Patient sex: M
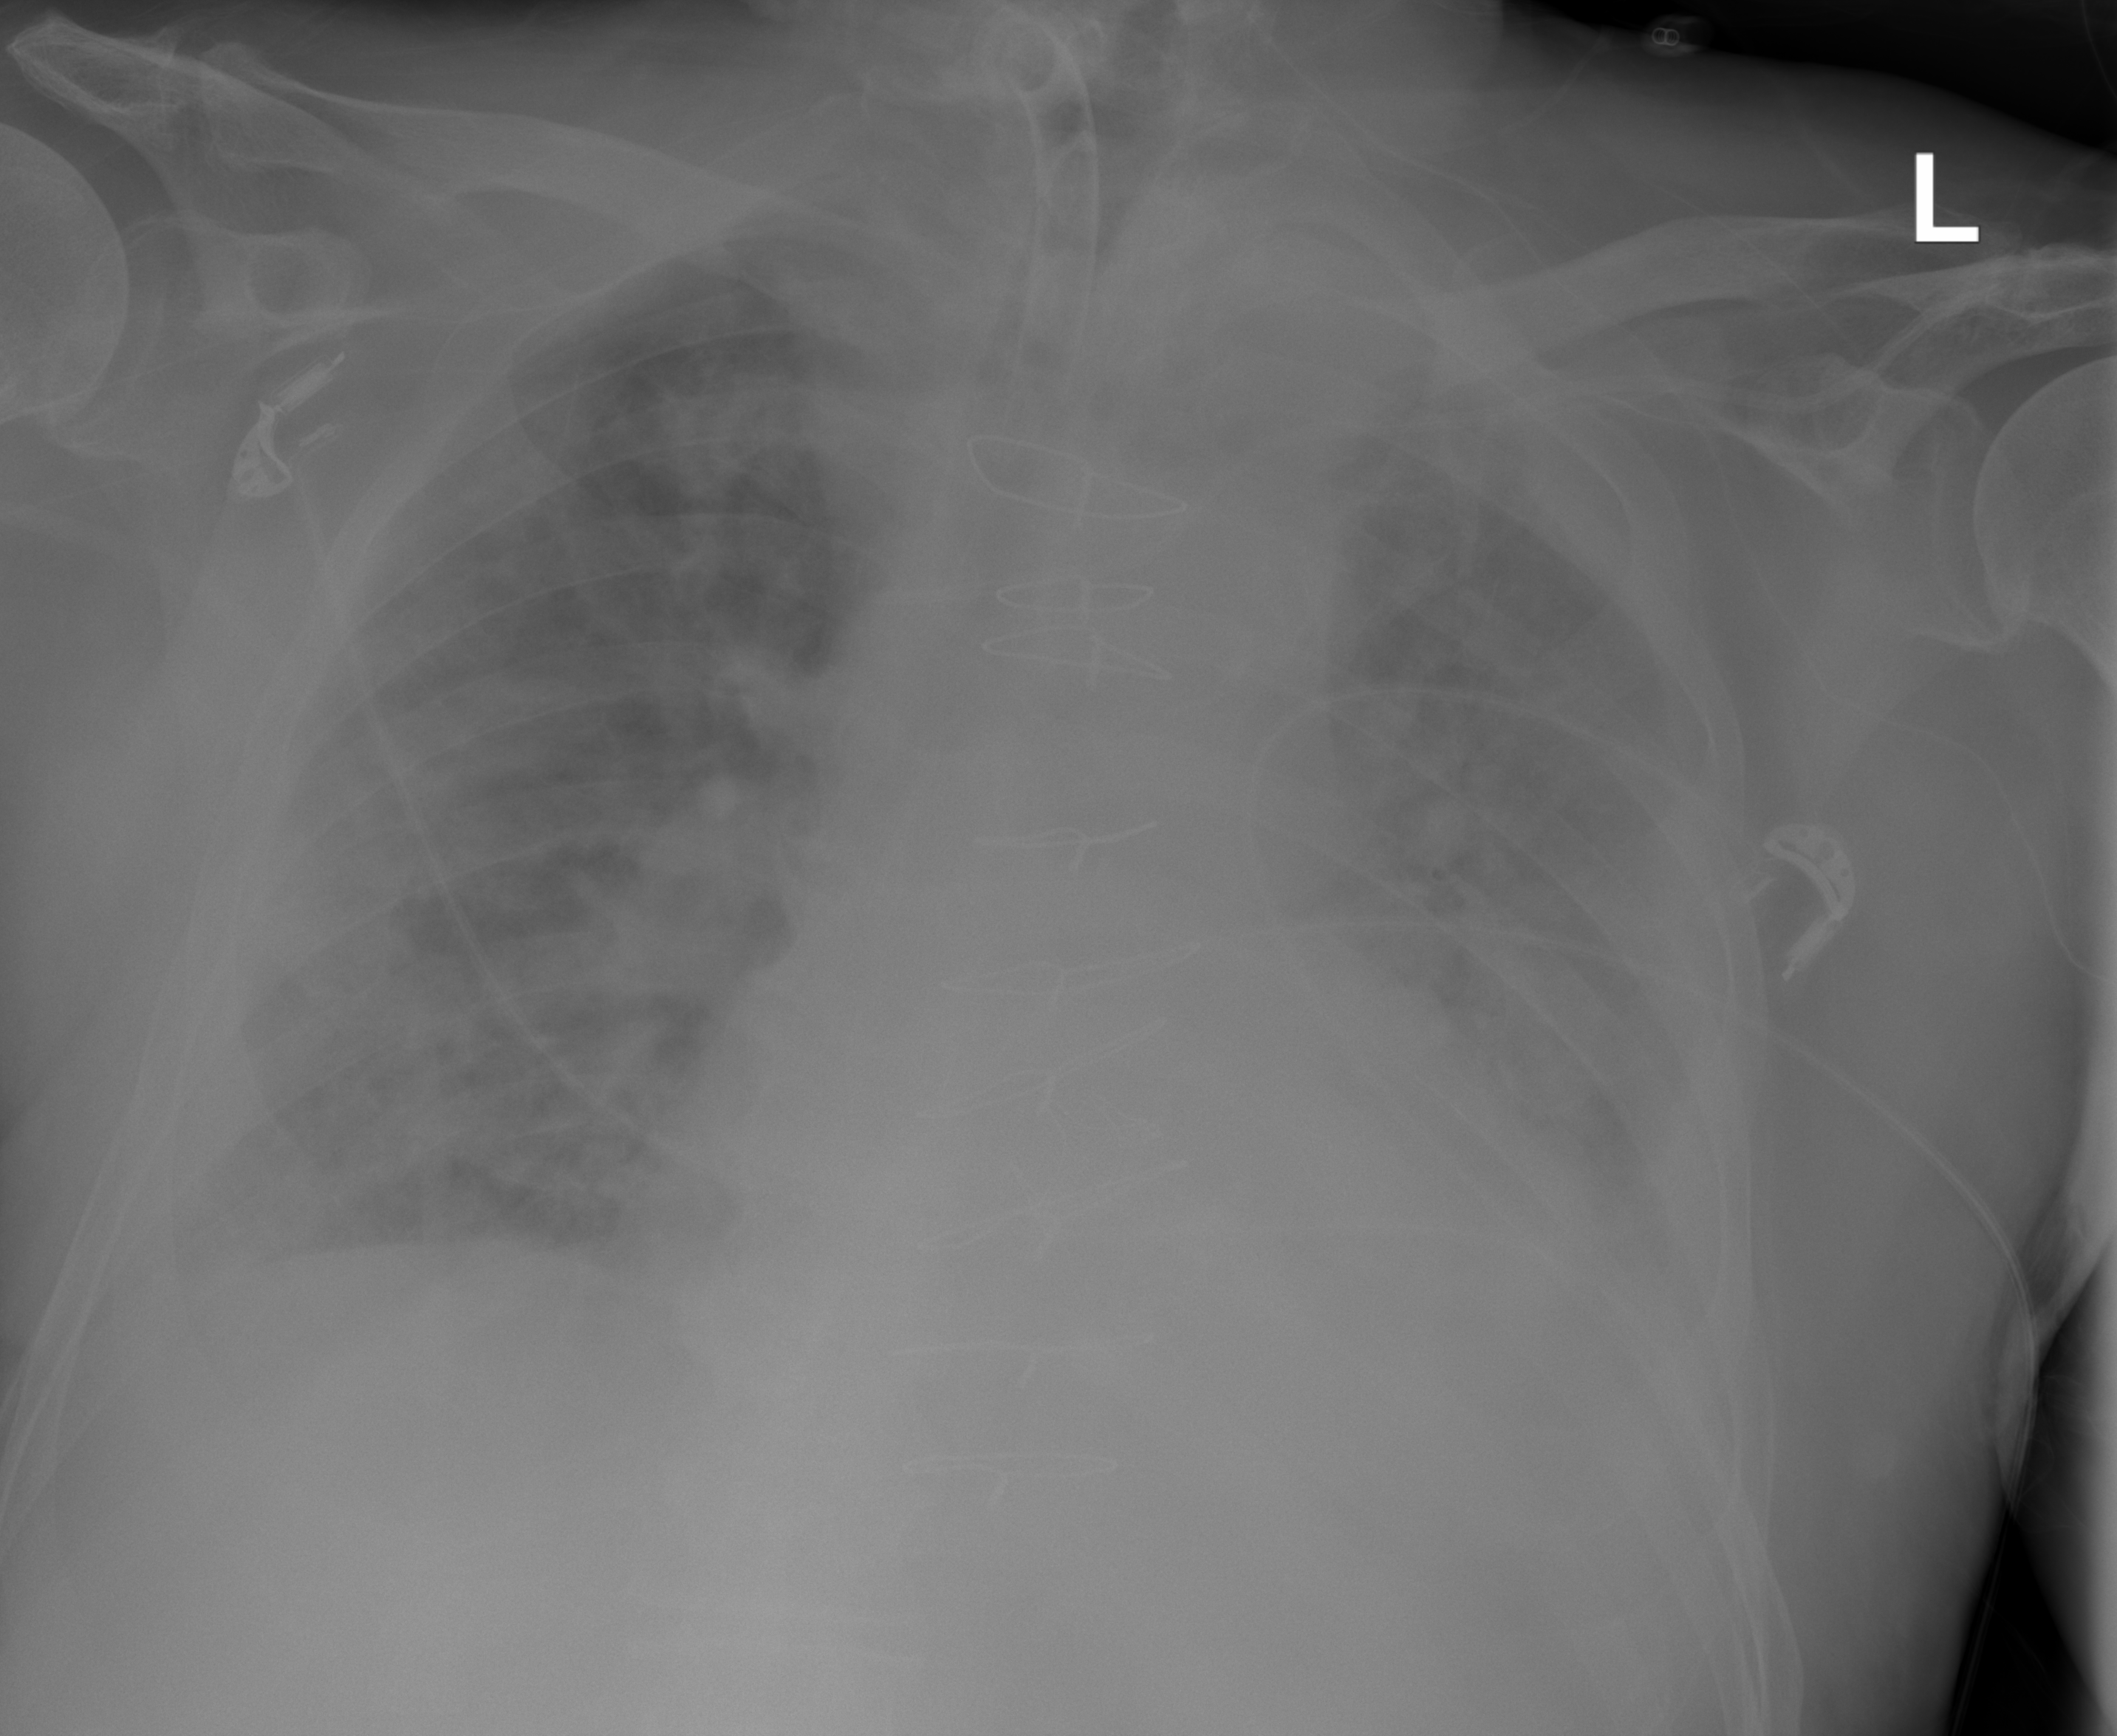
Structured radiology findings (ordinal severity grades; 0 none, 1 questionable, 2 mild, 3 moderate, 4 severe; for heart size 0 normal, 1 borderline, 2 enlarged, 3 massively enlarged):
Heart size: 2
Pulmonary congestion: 2
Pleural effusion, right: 2
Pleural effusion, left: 2
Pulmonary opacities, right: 3
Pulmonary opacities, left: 3
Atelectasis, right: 2
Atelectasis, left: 3